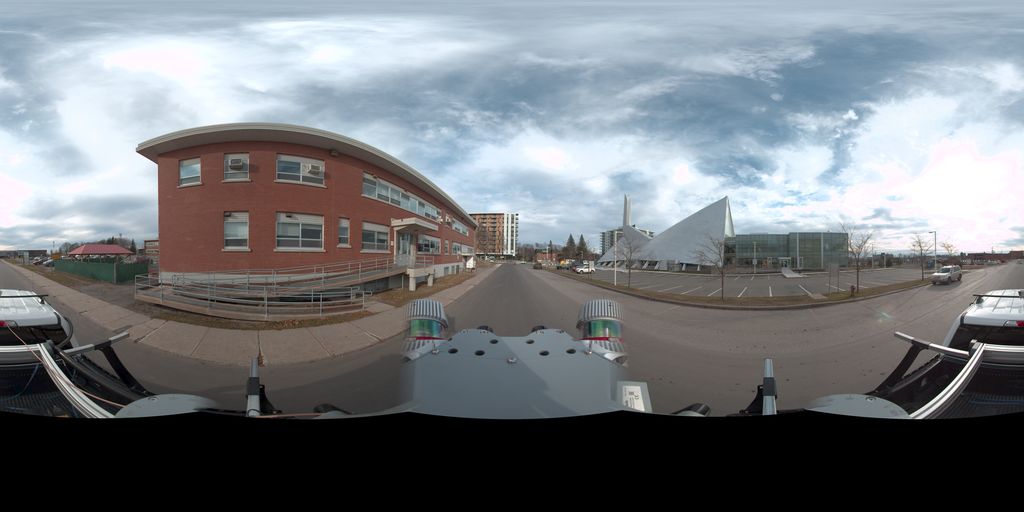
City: quebec_city